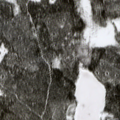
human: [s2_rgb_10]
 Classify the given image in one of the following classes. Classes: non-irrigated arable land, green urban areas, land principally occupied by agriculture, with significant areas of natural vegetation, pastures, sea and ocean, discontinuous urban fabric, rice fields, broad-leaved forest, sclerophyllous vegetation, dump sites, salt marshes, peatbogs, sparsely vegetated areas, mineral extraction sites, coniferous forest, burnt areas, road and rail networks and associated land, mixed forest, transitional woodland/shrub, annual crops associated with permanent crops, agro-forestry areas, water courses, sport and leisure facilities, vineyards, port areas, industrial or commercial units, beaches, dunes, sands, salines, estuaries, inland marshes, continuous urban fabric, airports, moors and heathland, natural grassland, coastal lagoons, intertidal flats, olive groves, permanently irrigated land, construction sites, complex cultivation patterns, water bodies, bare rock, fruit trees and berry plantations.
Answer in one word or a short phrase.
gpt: coniferous forest, mixed forest, transitional woodland/shrub